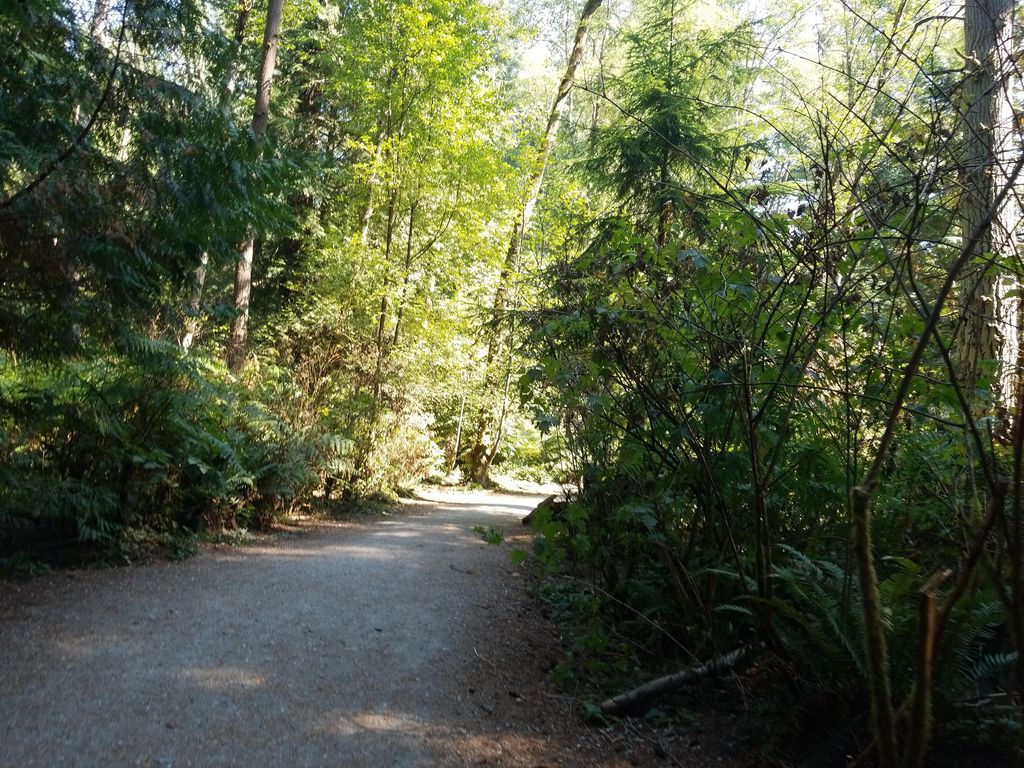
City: vancouver